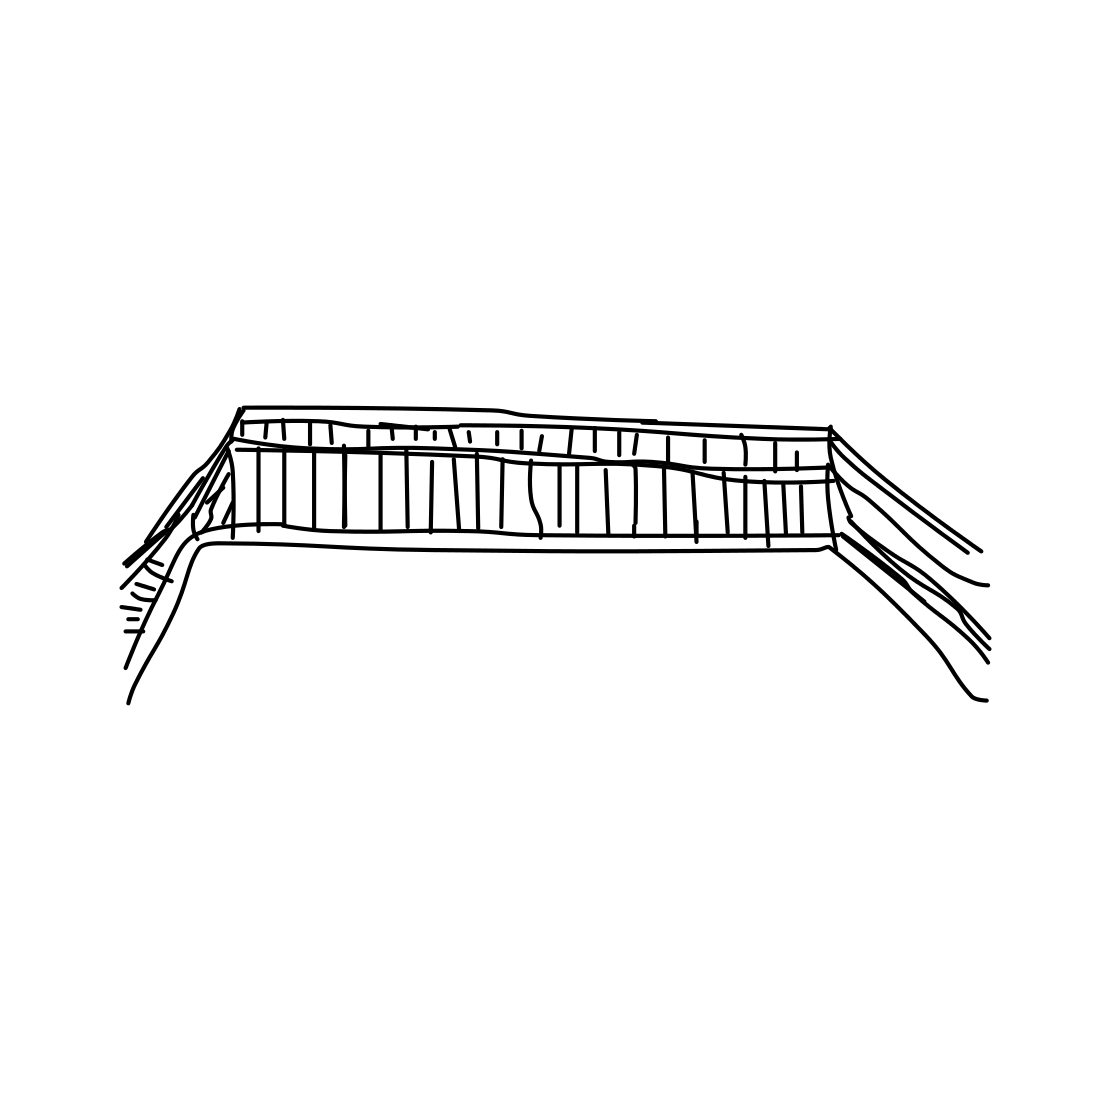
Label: bridge